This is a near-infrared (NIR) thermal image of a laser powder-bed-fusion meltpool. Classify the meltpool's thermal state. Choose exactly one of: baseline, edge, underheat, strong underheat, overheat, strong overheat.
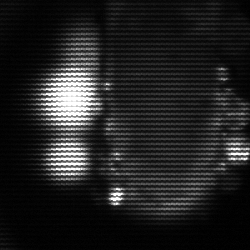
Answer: strong underheat